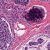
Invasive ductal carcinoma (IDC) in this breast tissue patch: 0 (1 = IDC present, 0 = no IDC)